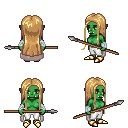
a pixel art fantasy rpg character, female body template, orc, green skin, gray cape, white pants, light blonde extra-long hairstyle, white cloth bandages, gold boots, spear, four views (front, back, left, right), 2x2 character sprite sheet, small pixel art, hard edges, no anti-aliasing